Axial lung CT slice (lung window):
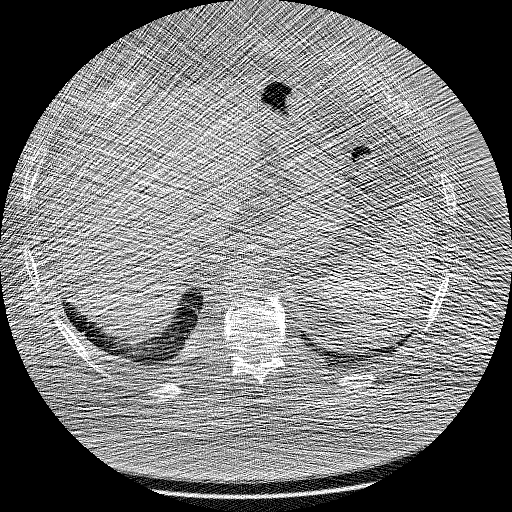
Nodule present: no